Question: I would like to use the same Ruleset in my IDE (Eclipse) that my Sonar profile.
I got the PMD XML ruleset from the Sonar Permalinks and would like to import it into my PMD Eclipse Plugin but when i try to do it, the "OK" button is desactivated ...

Can someone help me ?
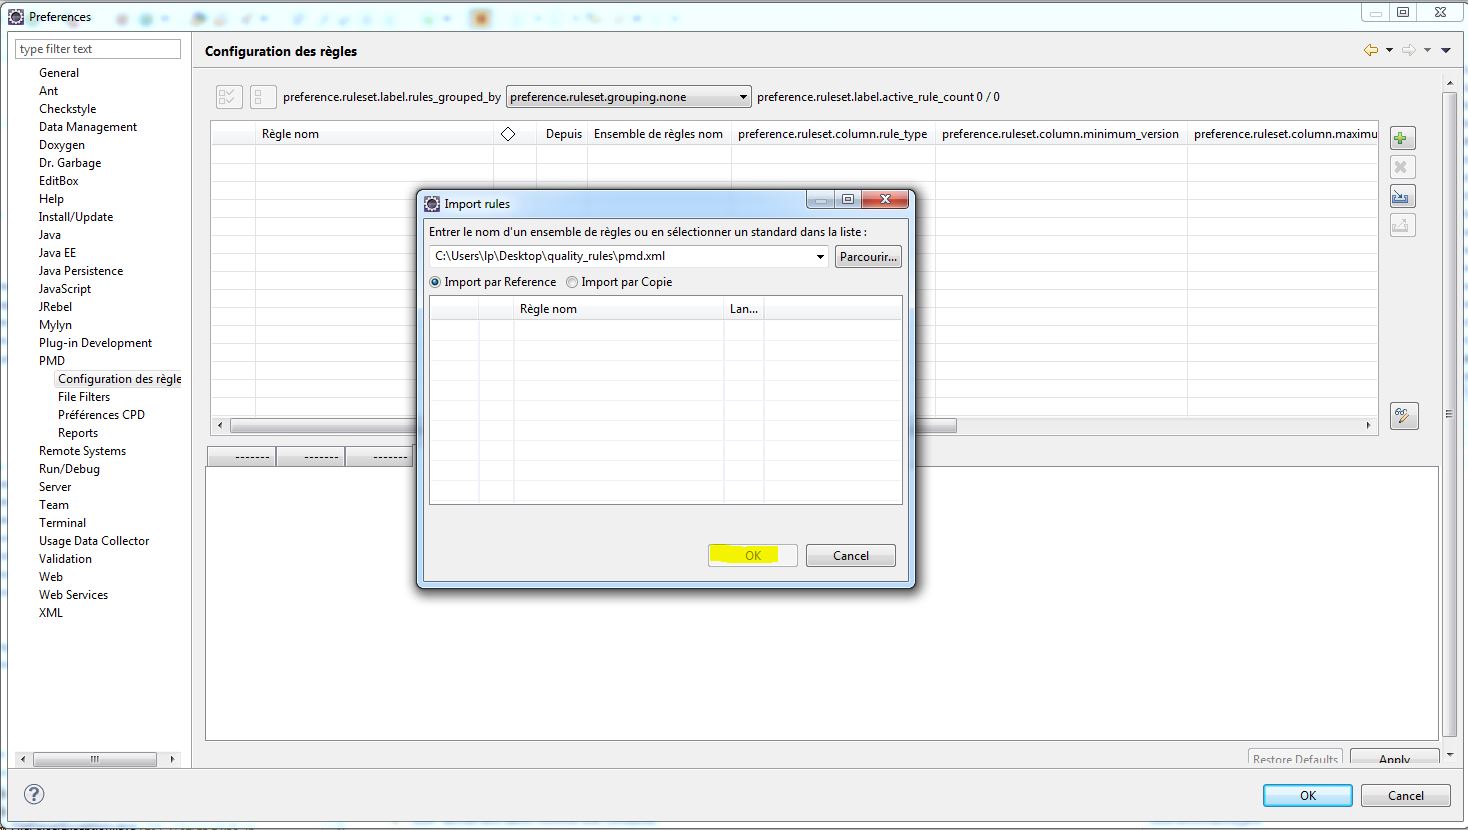
Answer: The problem could be that Sonar is exporting your ruleset for v4.x format and your Eclipse plugin expects them in v5.x format.
Try changing your rules from:
'''
<rule ref="rulesets/basic.xml/UnusedNullCheckInEquals">
<priority>3</priority>
</rule>
'''
to
'''
<rule ref="rulesets/java/basic.xml/UnusedNullCheckInEquals">
<priority>3</priority>
</rule>
'''
Please note the attribute. A simple find and replace all will work out fine for you.